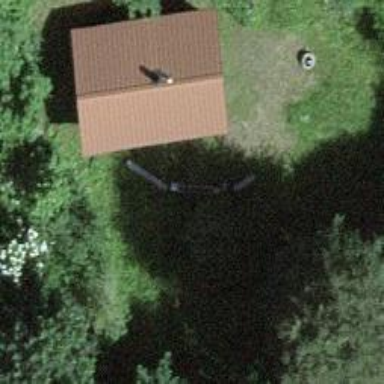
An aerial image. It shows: Shelter.